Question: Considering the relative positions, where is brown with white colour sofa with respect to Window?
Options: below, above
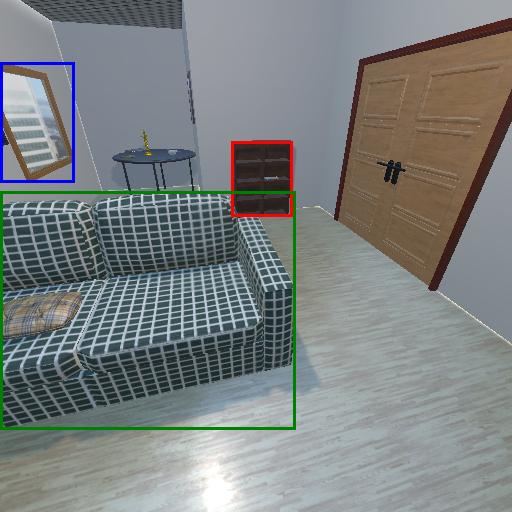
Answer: below